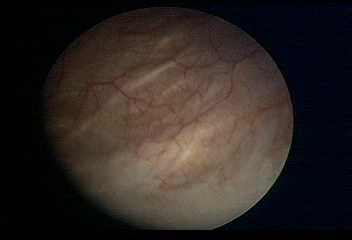
Modality: WLC
Class: Normal mucosa
Bladder cancer association: No